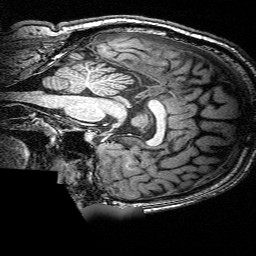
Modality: T1w
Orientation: sagittal
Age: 51
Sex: male
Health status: ill
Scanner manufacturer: siemens
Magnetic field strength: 3 T
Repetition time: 0.0025 s
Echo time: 0.00336 s